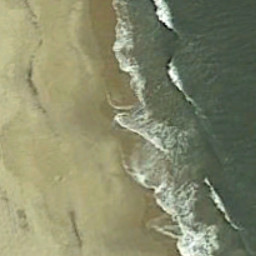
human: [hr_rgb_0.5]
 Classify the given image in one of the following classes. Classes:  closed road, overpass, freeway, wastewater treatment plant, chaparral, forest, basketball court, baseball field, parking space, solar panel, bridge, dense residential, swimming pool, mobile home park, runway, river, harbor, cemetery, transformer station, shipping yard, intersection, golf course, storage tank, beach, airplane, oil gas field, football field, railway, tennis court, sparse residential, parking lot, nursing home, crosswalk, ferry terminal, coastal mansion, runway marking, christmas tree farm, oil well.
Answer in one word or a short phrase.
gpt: beach